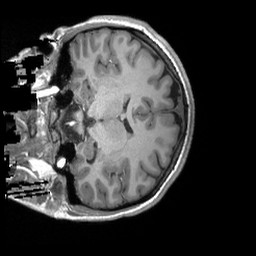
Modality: T1w
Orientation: coronal
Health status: ill
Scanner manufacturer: siemens
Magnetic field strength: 3 T
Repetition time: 2.3 s
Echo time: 0.00243 s